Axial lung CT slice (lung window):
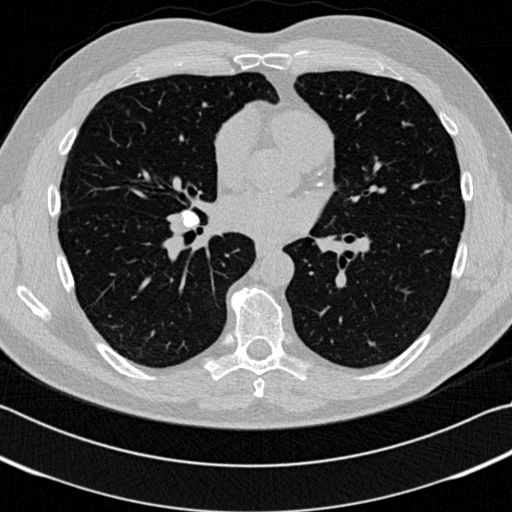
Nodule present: no